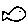
Label: fish